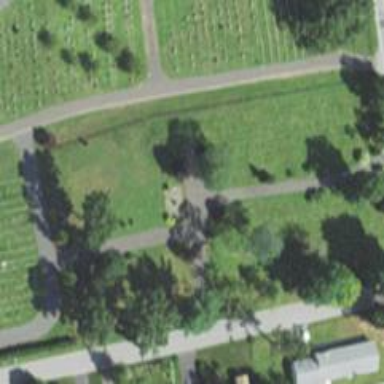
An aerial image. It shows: Cemetery.